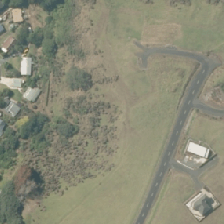
Land cover: urban_build_up